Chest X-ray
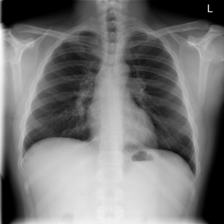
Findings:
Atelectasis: negative
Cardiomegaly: negative
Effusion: negative
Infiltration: negative
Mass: negative
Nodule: negative
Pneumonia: negative
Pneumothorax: negative
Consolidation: negative
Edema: negative
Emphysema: negative
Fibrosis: negative
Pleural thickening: negative
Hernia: negative